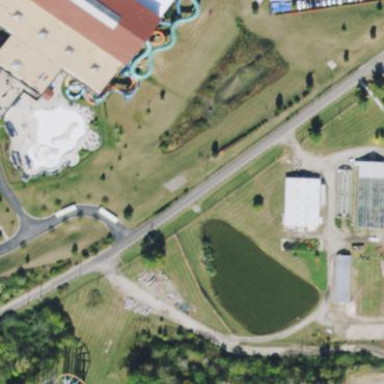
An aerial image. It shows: Area dedicated to greenhouse horticulture.